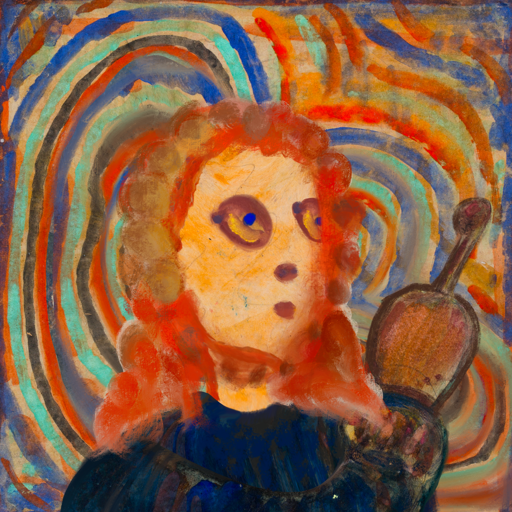
Background: Sisters, Head And Neck Side: Experience, Face Side: Mother_And_Son_Son, Bust: Pipe, Hair Side: Rupkatha, Head Accessory: Blank, Second Necklace: Blank, Necklace: Blank, Baby: Blank